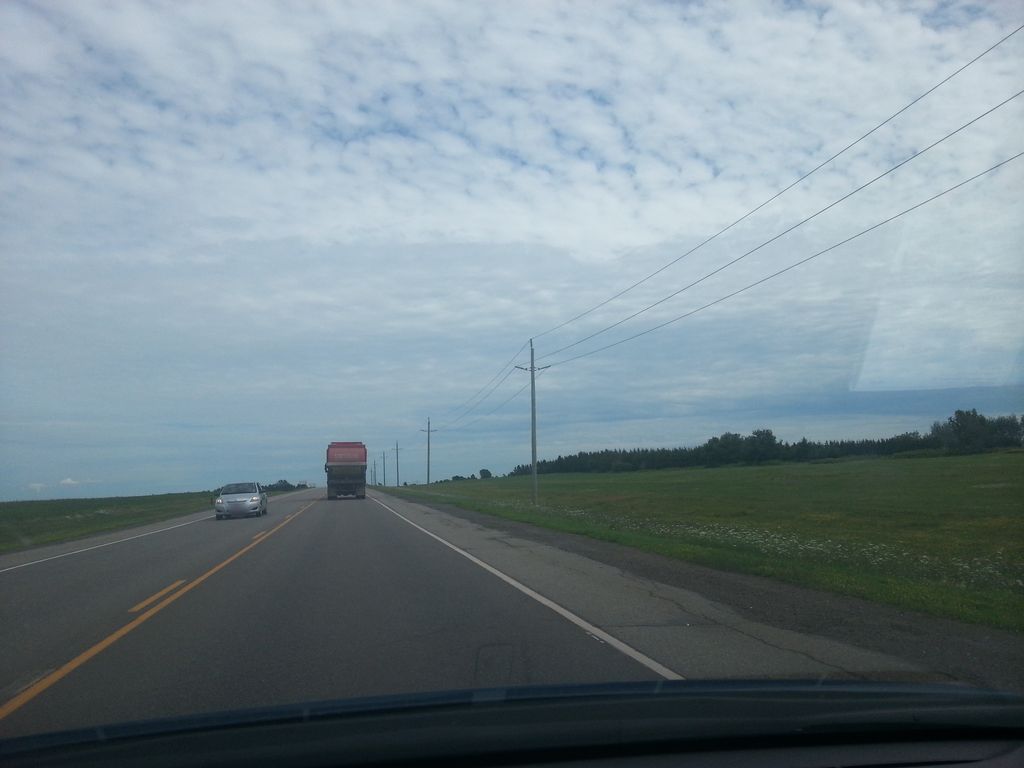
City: charlottetown